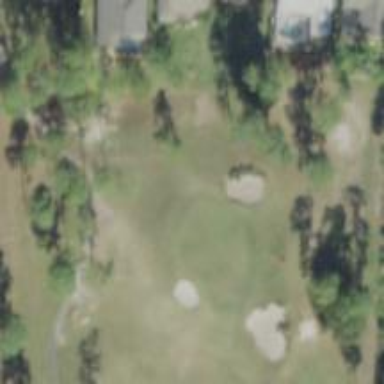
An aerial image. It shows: Golf hole.